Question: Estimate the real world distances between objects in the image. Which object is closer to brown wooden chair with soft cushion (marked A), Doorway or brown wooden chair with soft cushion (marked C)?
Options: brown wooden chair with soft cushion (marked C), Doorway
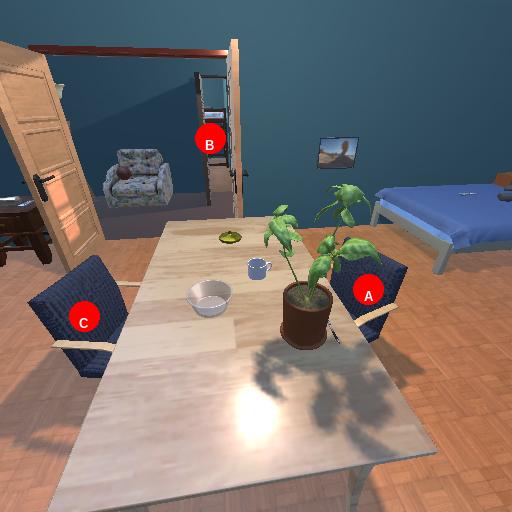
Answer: brown wooden chair with soft cushion (marked C)